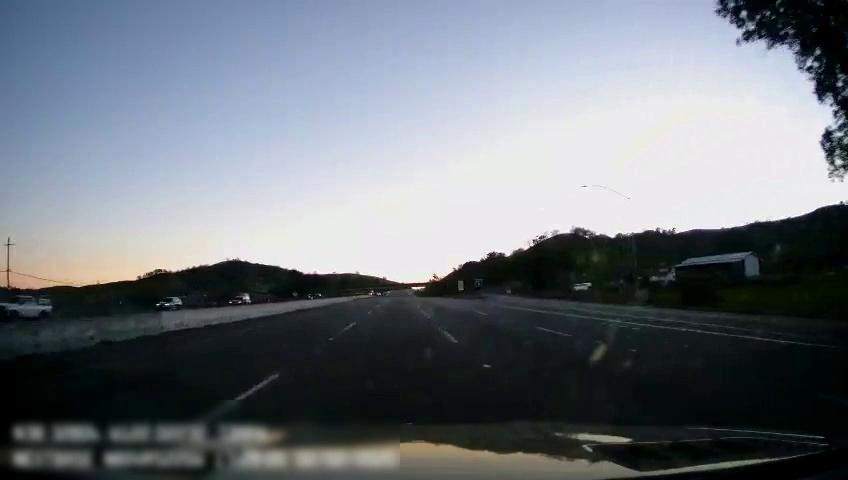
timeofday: Day
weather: Sunny
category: Drivable Space
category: Vehicles | Truck
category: Vehicles | SUV
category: Vehicles | Car
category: Vehicles | Car
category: Lanes | Current Lane
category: Lanes | Current Lane
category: Lanes | Alternate Lane
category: Lanes | Alternate Lane
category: Lanes | Alternate Lane
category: Lanes | Alternate Lane
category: Traffic | Signs